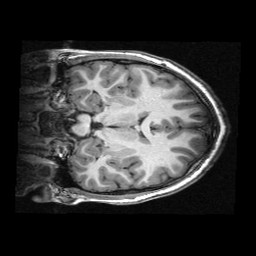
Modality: T1w
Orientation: coronal
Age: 10
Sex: male
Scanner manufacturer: siemens
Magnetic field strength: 3 T
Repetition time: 2.3 s
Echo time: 0.00336 s